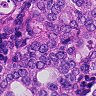
Metastatic tissue present: yes